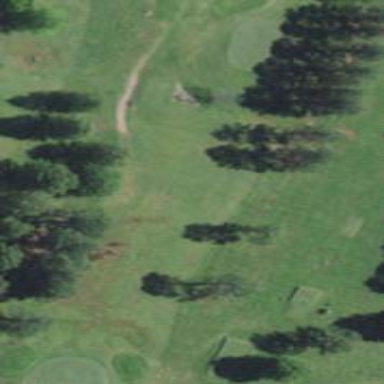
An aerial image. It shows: Golf hole.